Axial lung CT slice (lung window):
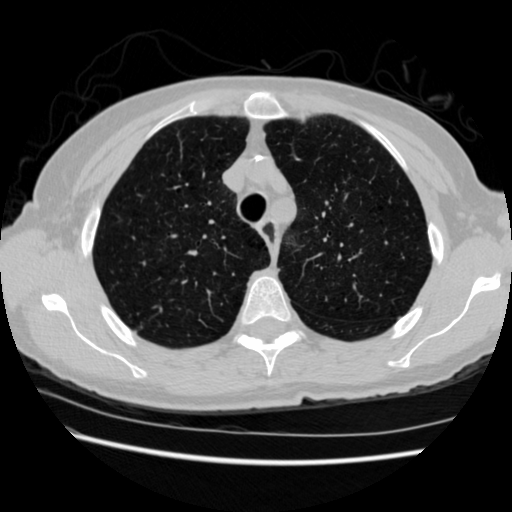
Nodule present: no